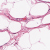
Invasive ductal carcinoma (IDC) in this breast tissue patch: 0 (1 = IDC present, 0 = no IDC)